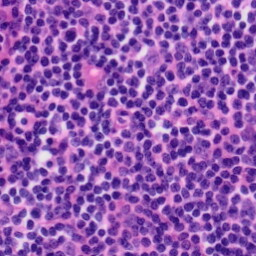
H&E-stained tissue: Tonsil